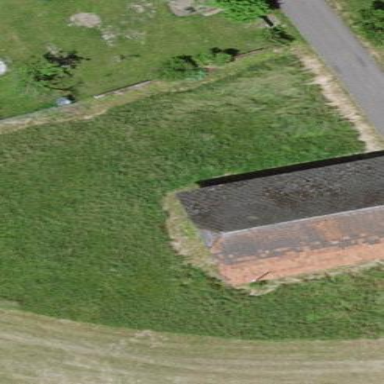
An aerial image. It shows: Rural barn.